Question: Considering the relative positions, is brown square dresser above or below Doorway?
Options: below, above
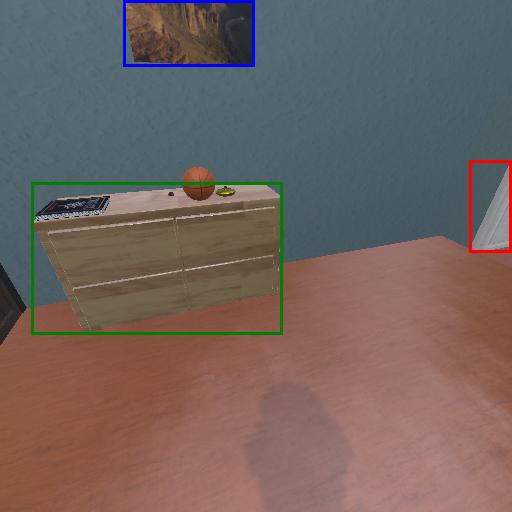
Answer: below